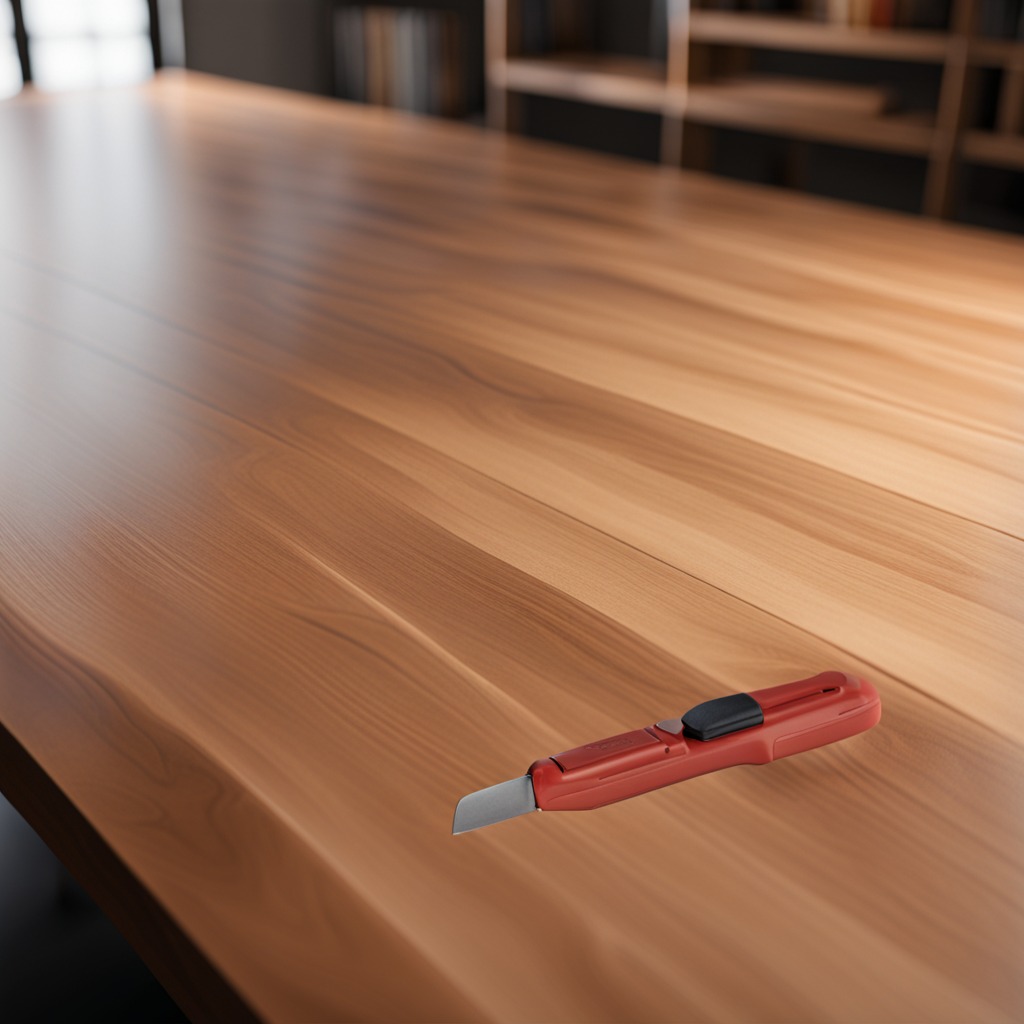
A utility knife lies on the wooden table in a carpentry studio.